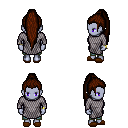
a pixel art fantasy rpg character, female body template, dark elf, purple skin, chain mail, teal pants, brown extra-long topknot hairstyle, bracelets, brown slippers, four views (front, back, left, right), 2x2 character sprite sheet, small pixel art, hard edges, no anti-aliasing